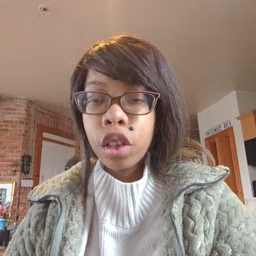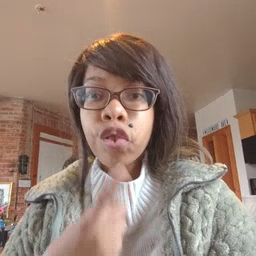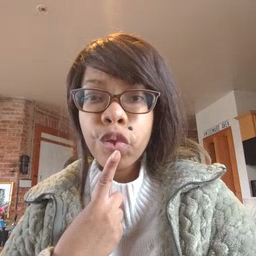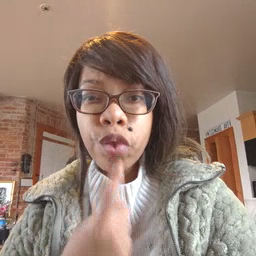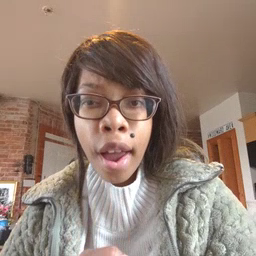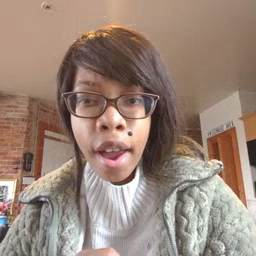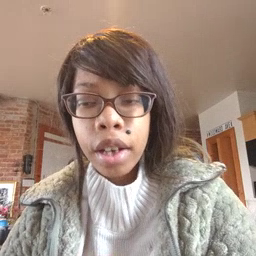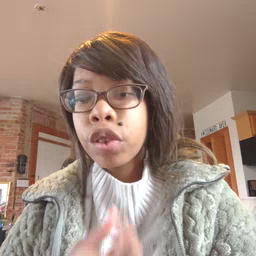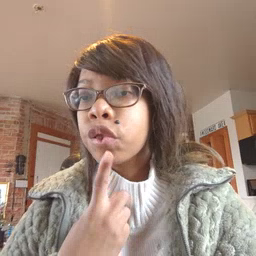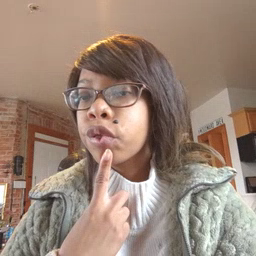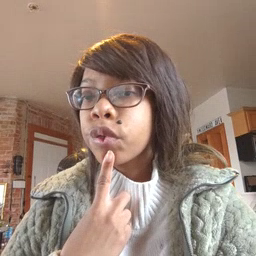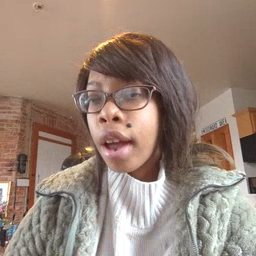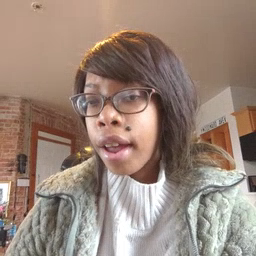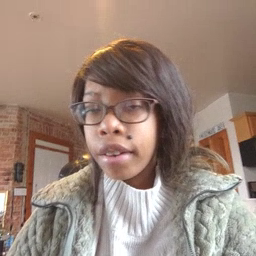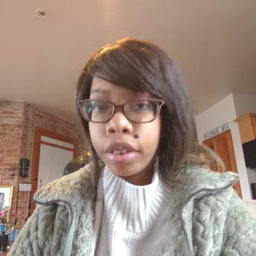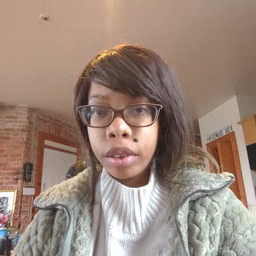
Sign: red